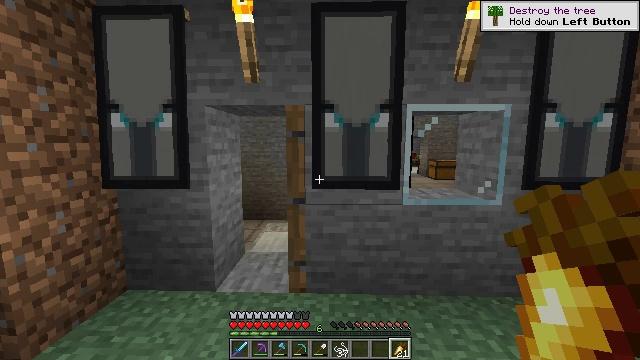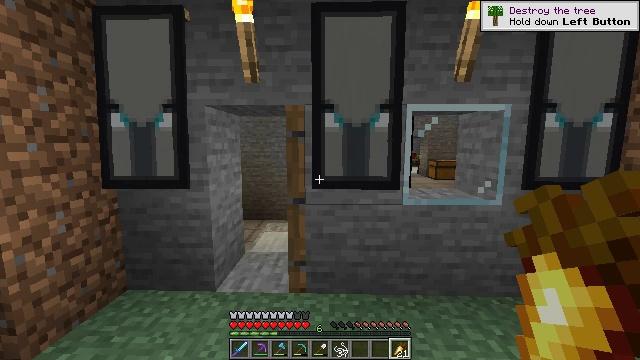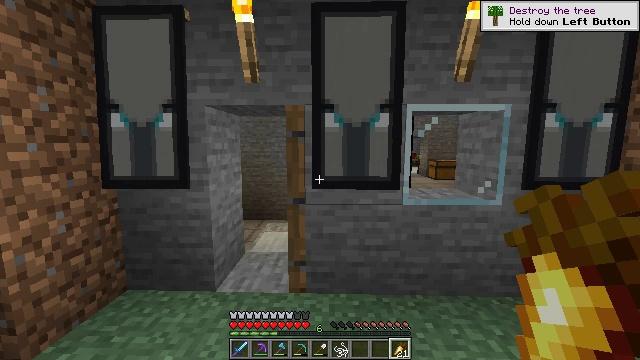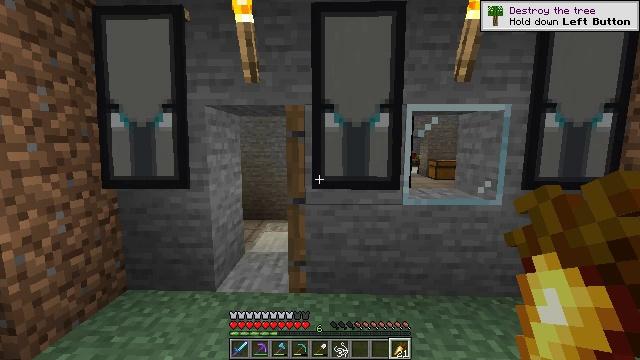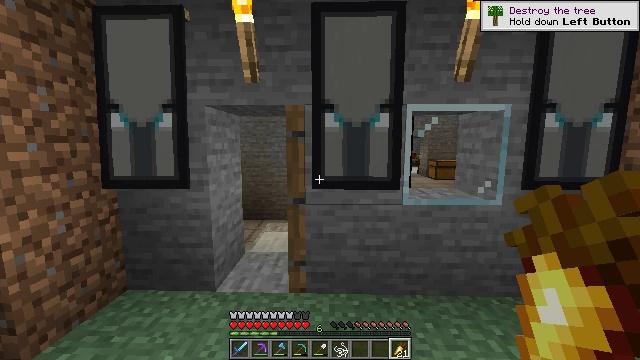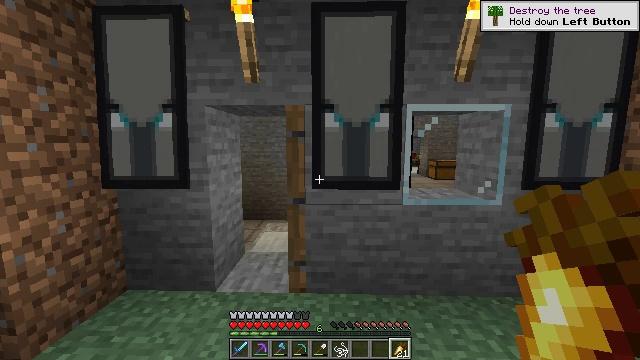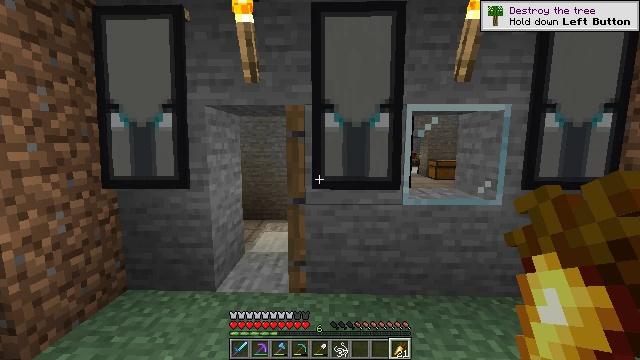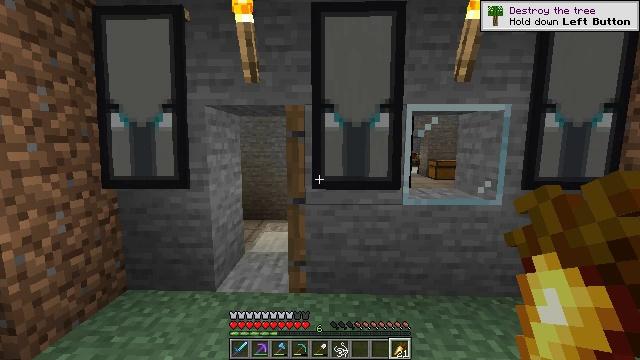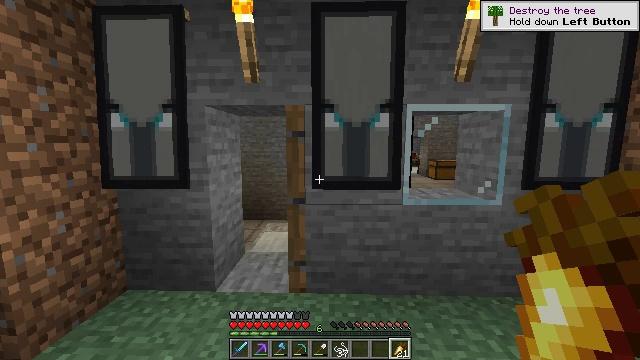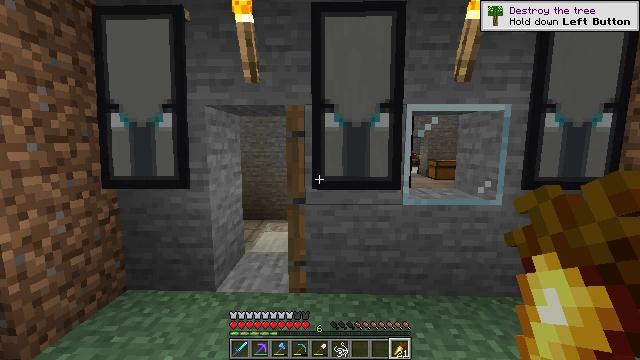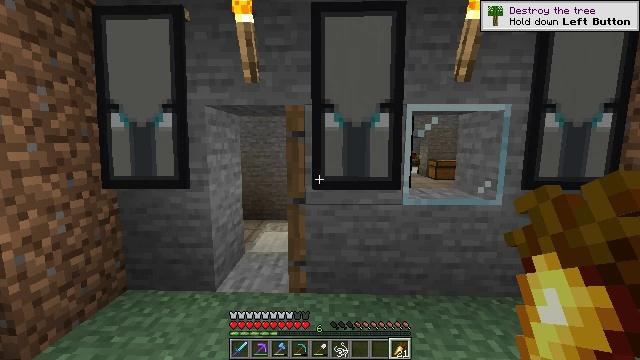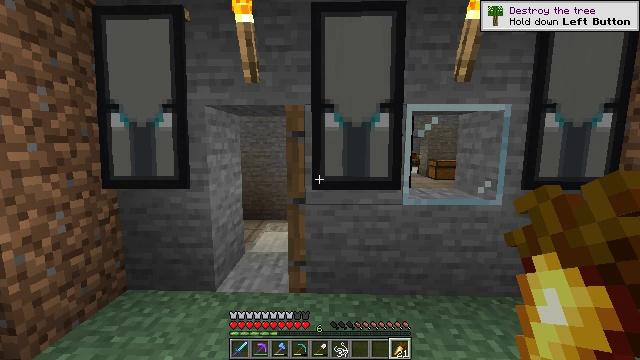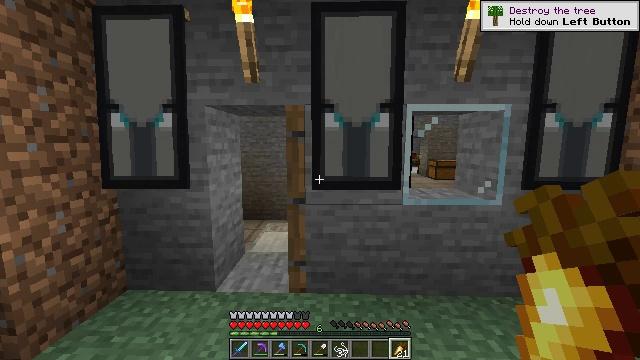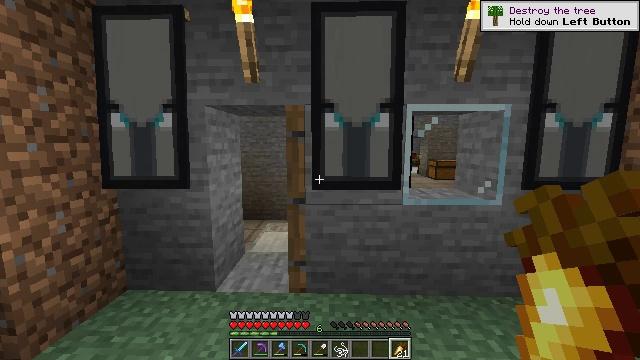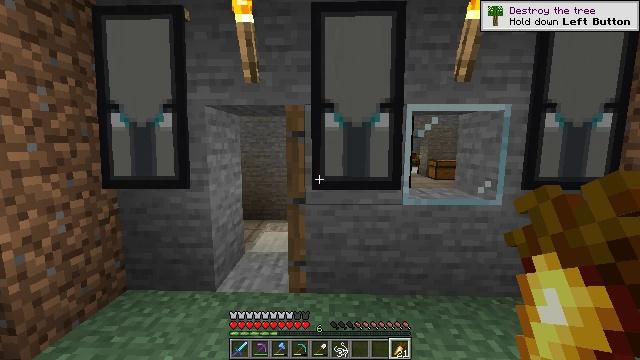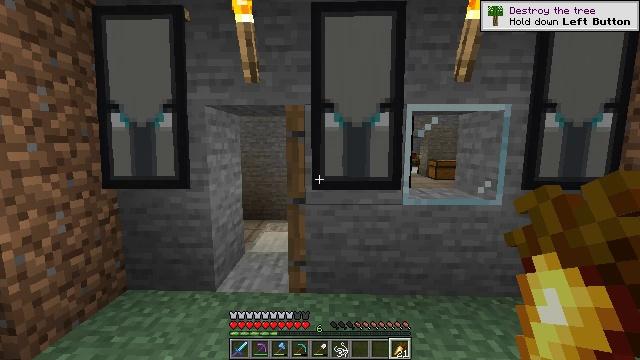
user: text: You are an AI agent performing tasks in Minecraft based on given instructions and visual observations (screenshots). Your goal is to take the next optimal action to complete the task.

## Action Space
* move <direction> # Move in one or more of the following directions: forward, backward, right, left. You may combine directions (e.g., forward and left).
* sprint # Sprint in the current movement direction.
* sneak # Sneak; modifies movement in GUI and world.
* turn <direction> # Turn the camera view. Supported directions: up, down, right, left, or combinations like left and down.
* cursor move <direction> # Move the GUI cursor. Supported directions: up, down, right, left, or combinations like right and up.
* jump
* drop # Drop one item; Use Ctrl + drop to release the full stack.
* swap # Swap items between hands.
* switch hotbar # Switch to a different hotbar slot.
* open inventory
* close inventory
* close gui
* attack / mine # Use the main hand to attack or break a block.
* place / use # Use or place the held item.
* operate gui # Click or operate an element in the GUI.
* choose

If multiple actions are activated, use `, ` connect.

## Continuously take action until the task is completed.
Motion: motion action
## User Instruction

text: Turn regular stone into smooth stone by smelting in the furnace.
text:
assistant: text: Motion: no_op
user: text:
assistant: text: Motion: no_op
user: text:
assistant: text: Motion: no_op
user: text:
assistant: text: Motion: no_op
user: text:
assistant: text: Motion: no_op
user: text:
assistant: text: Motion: no_op
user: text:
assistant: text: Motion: no_op
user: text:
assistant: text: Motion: no_op
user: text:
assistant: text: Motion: no_op
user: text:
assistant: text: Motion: no_op
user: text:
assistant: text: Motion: no_op
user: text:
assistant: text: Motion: no_op
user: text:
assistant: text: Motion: no_op
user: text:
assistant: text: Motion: no_op
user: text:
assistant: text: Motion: no_op
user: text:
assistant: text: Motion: no_op
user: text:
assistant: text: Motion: no_op
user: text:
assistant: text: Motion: no_op
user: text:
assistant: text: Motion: no_op
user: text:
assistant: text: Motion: no_op
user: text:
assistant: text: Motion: no_op
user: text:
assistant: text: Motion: no_op
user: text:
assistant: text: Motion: no_op
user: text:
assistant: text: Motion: no_op
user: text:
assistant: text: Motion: no_op
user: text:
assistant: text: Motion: no_op
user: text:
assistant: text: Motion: no_op
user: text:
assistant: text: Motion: no_op
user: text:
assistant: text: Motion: no_op
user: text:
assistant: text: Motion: no_op